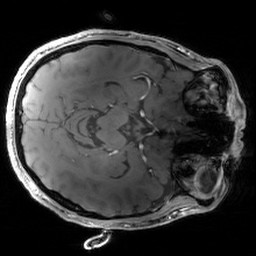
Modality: MP2RAGE
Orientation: axial
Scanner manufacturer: siemens
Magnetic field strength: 6.98 T
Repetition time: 4.73 s
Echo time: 0.00191 s